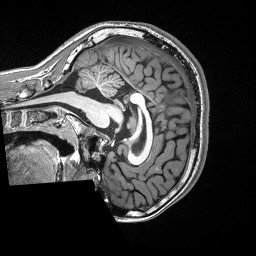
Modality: T1w
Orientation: sagittal
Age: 13
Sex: male